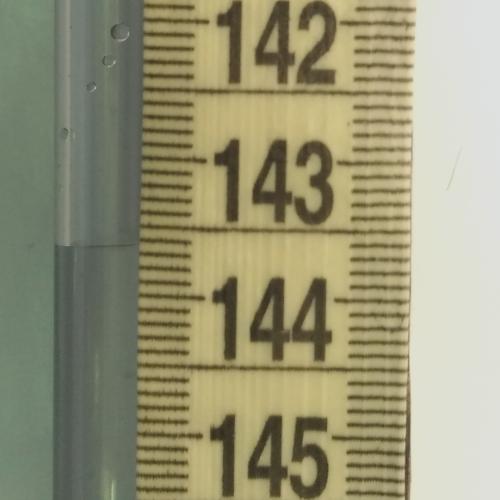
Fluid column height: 143.6 cm